Question:
I want to calculate the coordinates in Lat/Lon of the points 'B' and 'C.' And 'A' is my current location, for example 'Lat: 48.23490' 'Lon: 13.177660.'
I retrieve my current location. But now I don't know how to calculate the point B and C.
Refer to my picture please.
This is what I found <URL>
Can anyone help me how to achieve this? But I dont know what I should do with it.
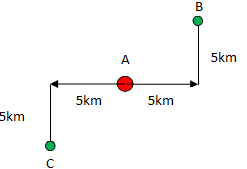
Answer: Using the method from <URL> and assuming east is positive, we can do:
'''
dy = 5.0 / 110.54;
dx = 5.0 / (111.320*Math.cos(Alat/180*Math.PI));
Blon = Alon + dx;
Blat = Alat + dy;
Clon = Alon - dx;
Clat = Alat - dy;
'''